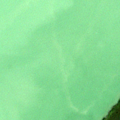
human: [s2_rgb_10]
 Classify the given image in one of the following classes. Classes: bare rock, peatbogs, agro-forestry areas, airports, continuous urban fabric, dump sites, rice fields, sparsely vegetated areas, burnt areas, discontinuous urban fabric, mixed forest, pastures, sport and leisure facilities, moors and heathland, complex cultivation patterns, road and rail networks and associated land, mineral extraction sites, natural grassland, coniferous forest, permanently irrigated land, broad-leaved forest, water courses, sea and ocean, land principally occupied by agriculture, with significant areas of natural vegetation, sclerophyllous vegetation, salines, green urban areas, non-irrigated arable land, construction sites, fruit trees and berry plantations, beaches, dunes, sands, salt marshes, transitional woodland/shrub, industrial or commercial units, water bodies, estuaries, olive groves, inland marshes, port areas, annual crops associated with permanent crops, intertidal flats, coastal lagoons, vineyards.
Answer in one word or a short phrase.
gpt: inland marshes, water bodies